Question: I'd like to implement multiple dynamic shortcuts for my application, but the problem is that it allows me to implement only one shortcut.
In my code you'll see two shortcuts, but the application generates only one shortcut.
Can someone take a look on my code and advice me where to make changes?
Here it shows me only one dynamic shortcut

'''
package com.szakes1.makdolannative.activities
import android.content.Intent
import android.content.pm.ShortcutInfo
import android.content.pm.ShortcutManager
import android.graphics.drawable.Icon
import android.net.Uri
import android.os.Build
import androidx.appcompat.app.AppCompatActivity
import android.os.Bundle
import androidx.core.content.ContextCompat
import androidx.viewpager.widget.PagerAdapter
import androidx.viewpager.widget.ViewPager
import com.google.android.material.tabs.TabLayout
import com.szakes1.makdolannative.R
import com.szakes1.makdolannative.adapters.ViewPagerAdapter
import java.util.*
class MainActivity : AppCompatActivity() {
private lateinit var tabLayout: TabLayout
private lateinit var viewPager: ViewPager
private lateinit var pagerAdapter: PagerAdapter
override fun onCreate(savedInstanceState: Bundle?) {
super.onCreate(savedInstanceState)
setContentView(R.layout.activity_main)
if (Build.VERSION.SDK_INT >= 25) {
val shortcutManager = getSystemService<ShortcutManager>(ShortcutManager::class.java)
val hamburgerShortcut = ShortcutInfo.Builder(applicationContext, "hamburger")
.setShortLabel("Hamburger")
.setLongLabel("Wygeneruj kod dla hamburgera")
.setIcon(Icon.createWithResource(applicationContext, R.drawable.ic_hamburger))
.setIntent(Intent(applicationContext, GeneratedCouponActivity::class.java).setAction(Intent.ACTION_VIEW).putExtra("coupon_image", R.drawable.coupon_hamburger))
.build()
val icecreamShortcut = ShortcutInfo.Builder(applicationContext, "hamburger")
.setShortLabel("Lody")
.setLongLabel("Wygeneruj kod dla lodow")
.setIcon(Icon.createWithResource(applicationContext, R.drawable.ic_ice_cream))
.setIntent(Intent(applicationContext, GeneratedCouponActivity::class.java).setAction(Intent.ACTION_VIEW).putExtra("coupon_image", R.drawable.coupon_icecream))
.build()
shortcutManager!!.dynamicShortcuts = Arrays.asList(icecreamShortcut, hamburgerShortcut)
}
// Sets color for Navigation and Status Bar
if (Build.VERSION.SDK_INT >= 21) {
val color = ContextCompat.getColor(applicationContext, R.color.colorPrimaryDark)
window.statusBarColor = color
window.navigationBarColor = color
}
tabLayout = findViewById(R.id.tabLayout)
viewPager = findViewById(R.id.viewPager)
pagerAdapter = ViewPagerAdapter(supportFragmentManager, 5)
viewPager.adapter = pagerAdapter
tabLayout.setupWithViewPager(viewPager, true)
}
}
'''
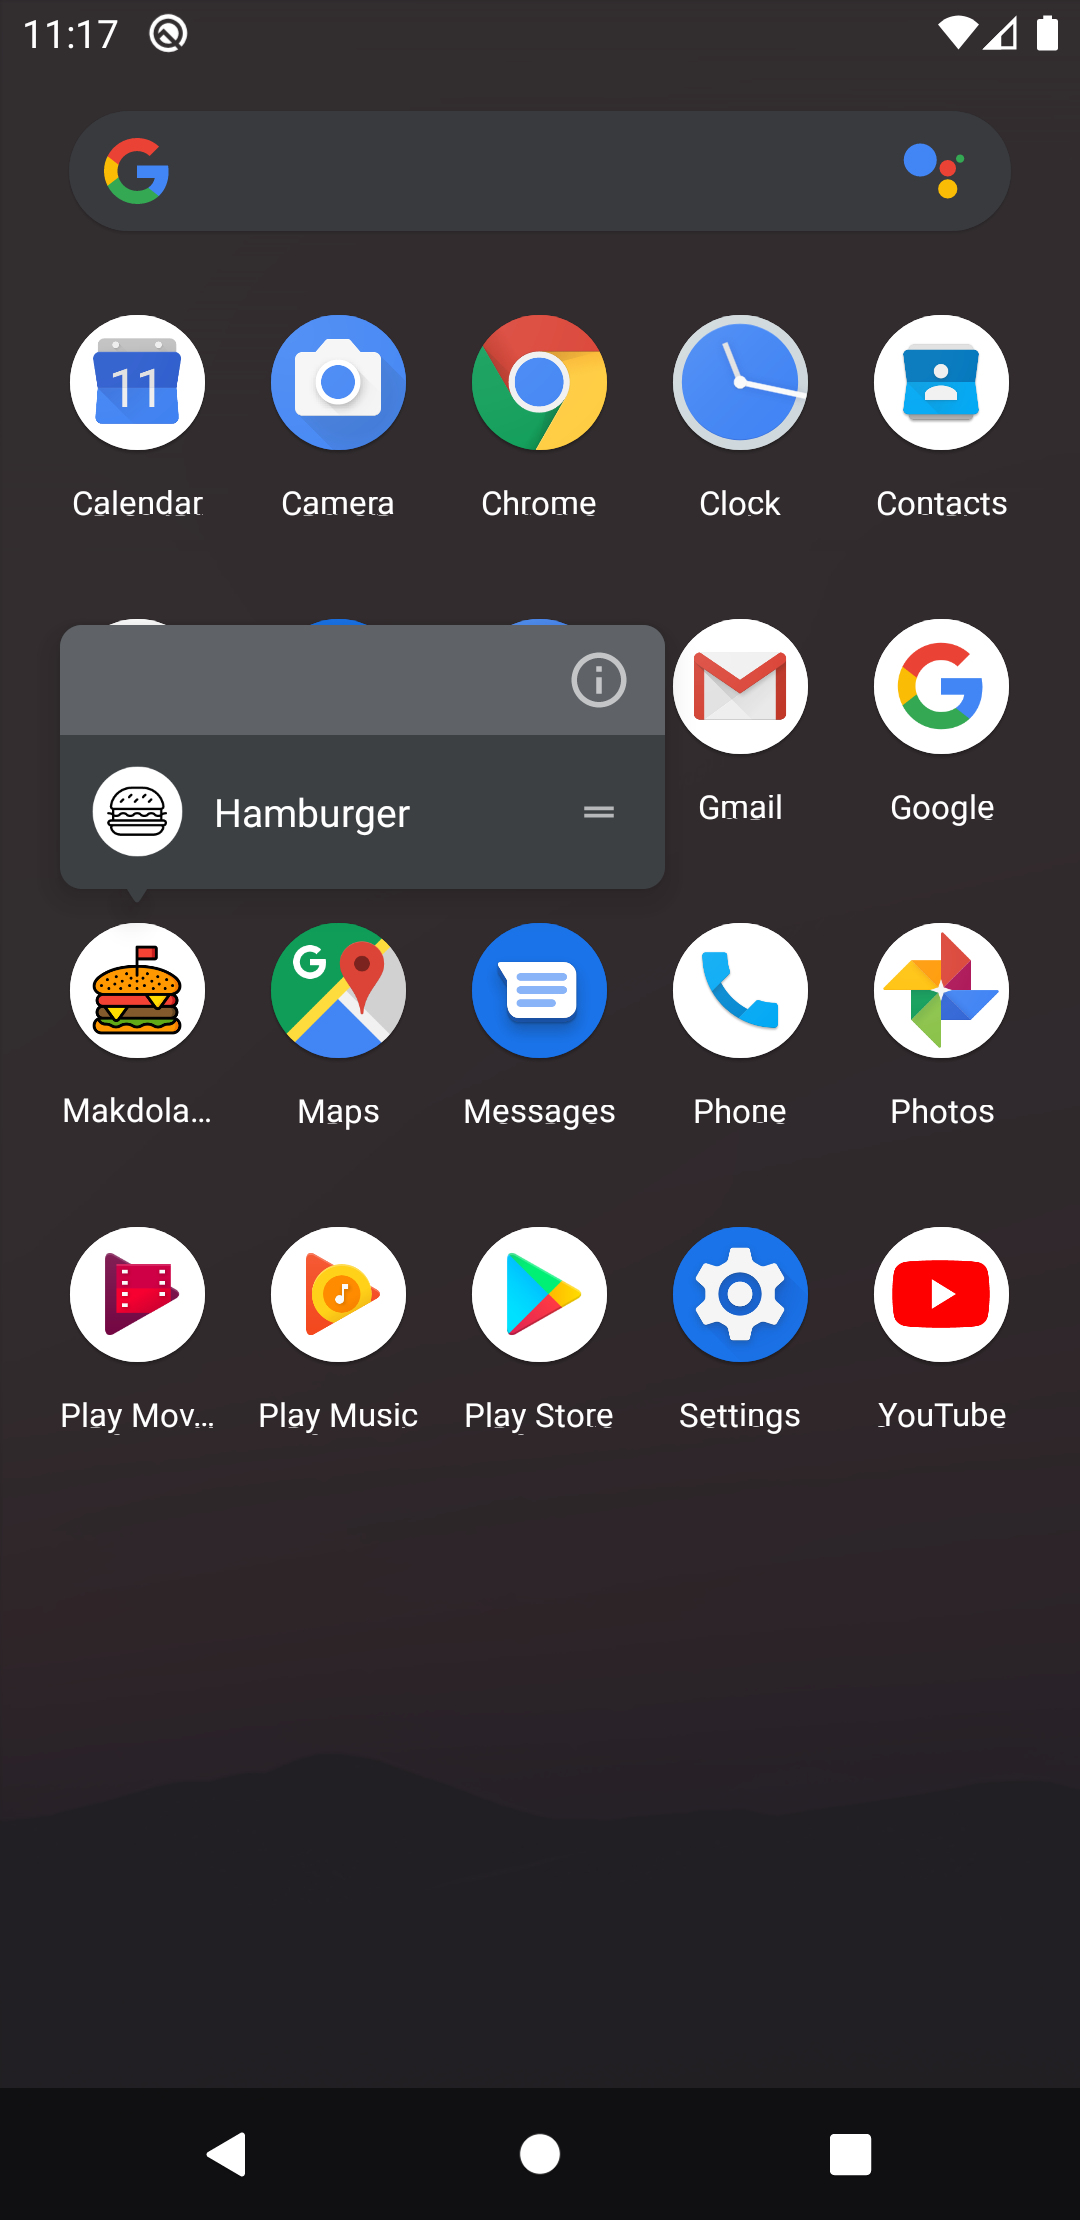
Answer: They're both given the same ID "hamburger".
Give the other shortcut a unique ID.
See second parameter at:
'''
val icecreamShortcut = ShortcutInfo.Builder(applicationContext, "hamburger")
'''